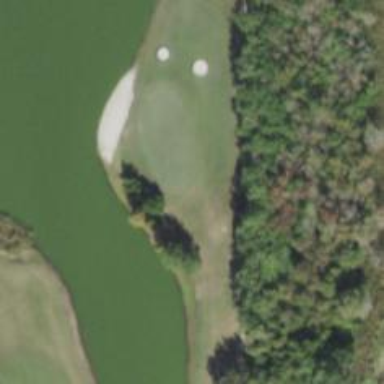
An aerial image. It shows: Golf hole.